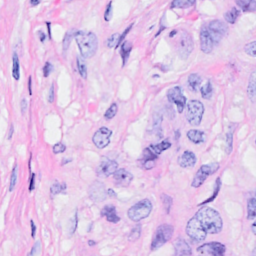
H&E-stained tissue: Breast